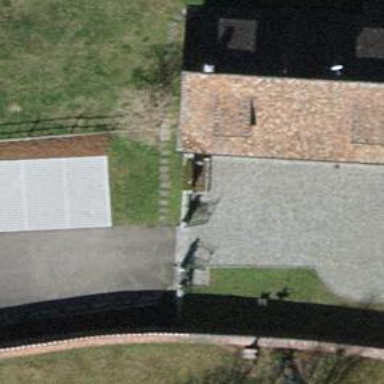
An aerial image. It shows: Metal fence.